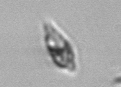
Label: Oxytoxum